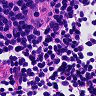
Metastatic tissue present: no